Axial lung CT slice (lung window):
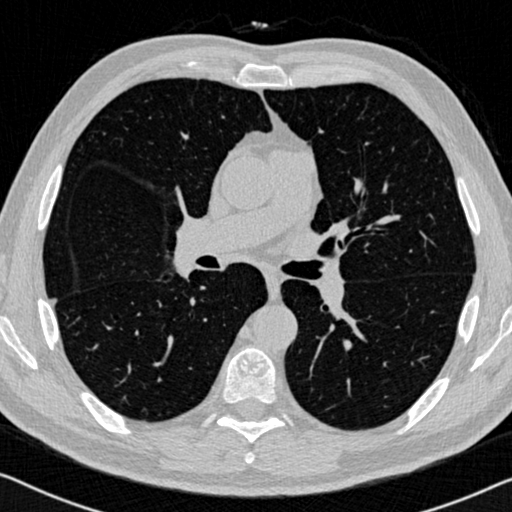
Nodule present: no